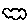
Label: cloud